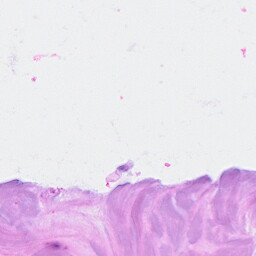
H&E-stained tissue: Breast